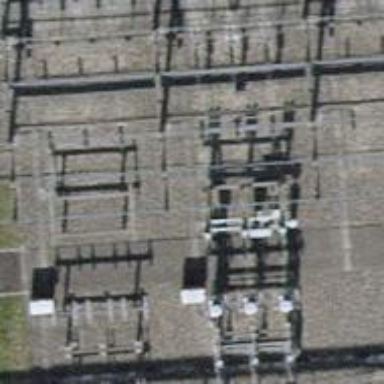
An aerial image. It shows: Switch used for power control.